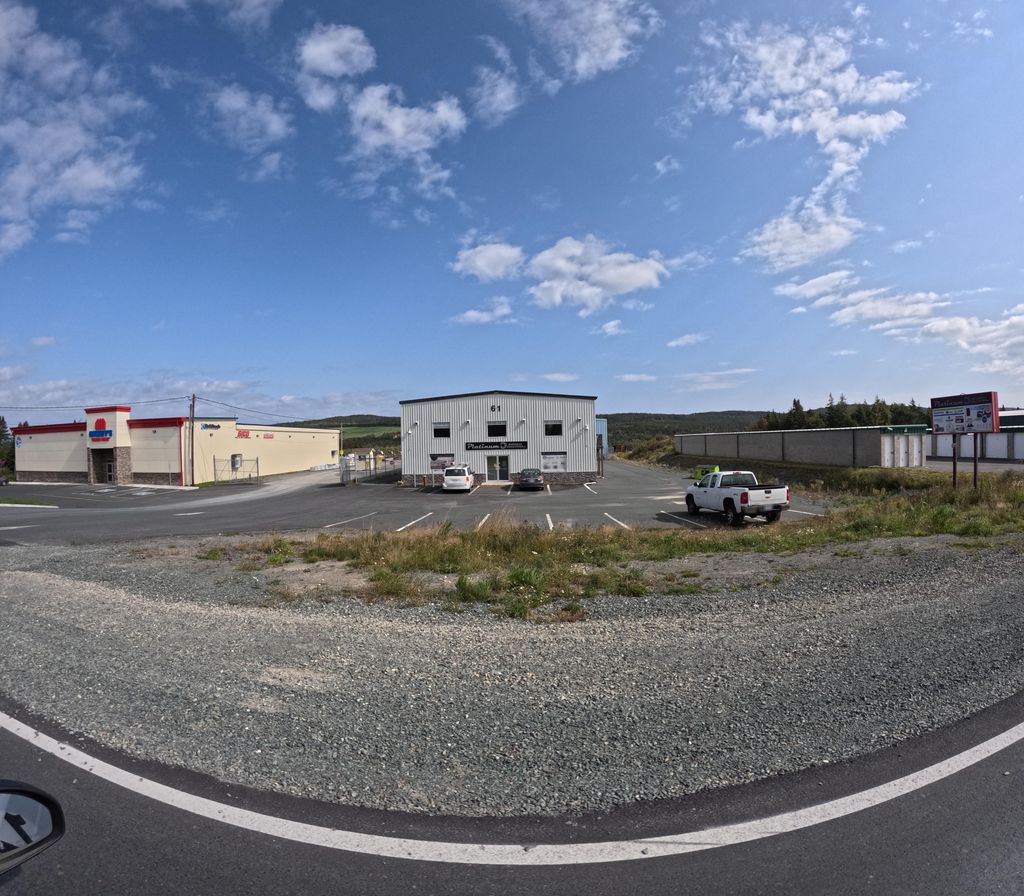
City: st_johns